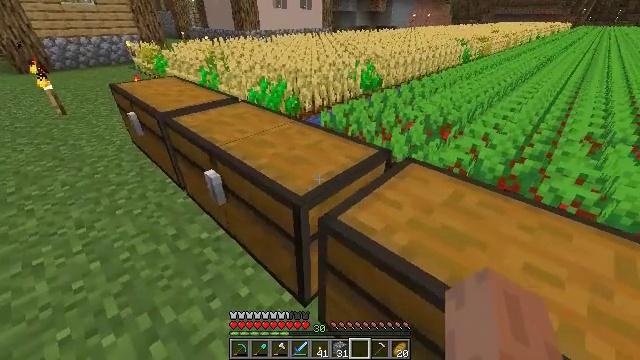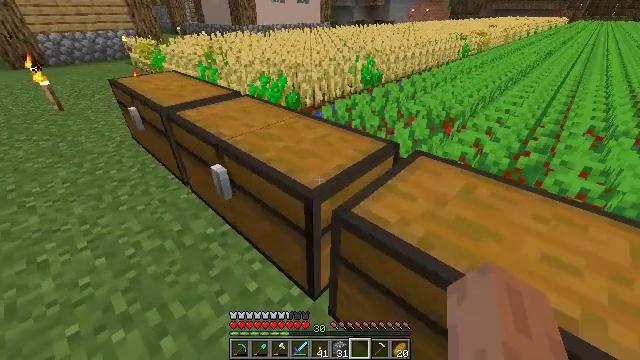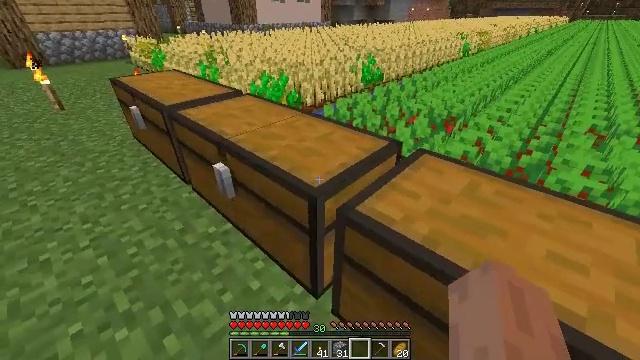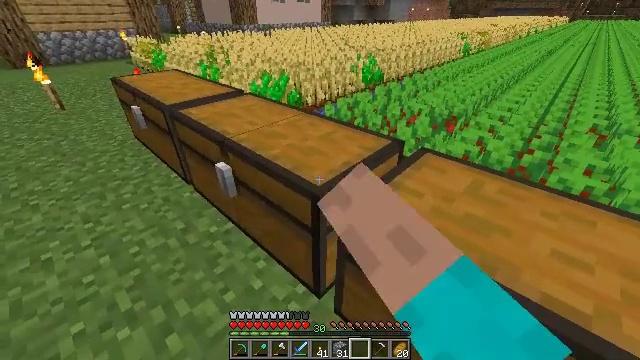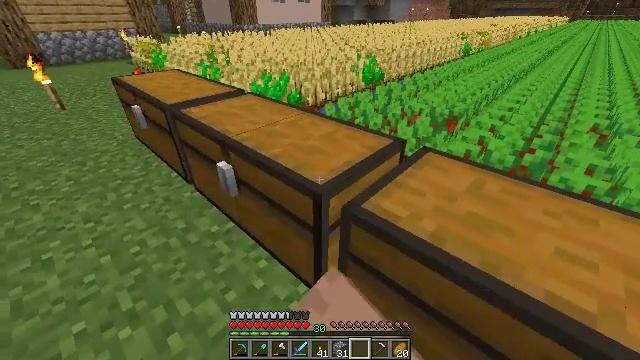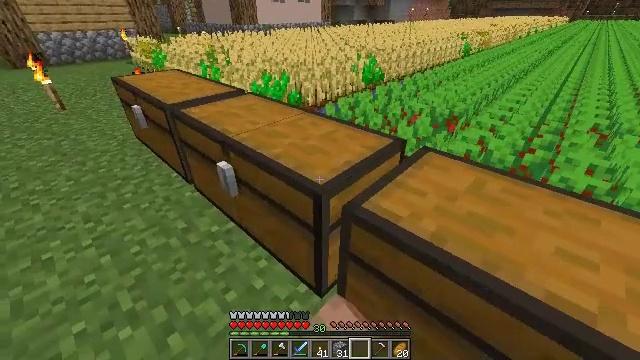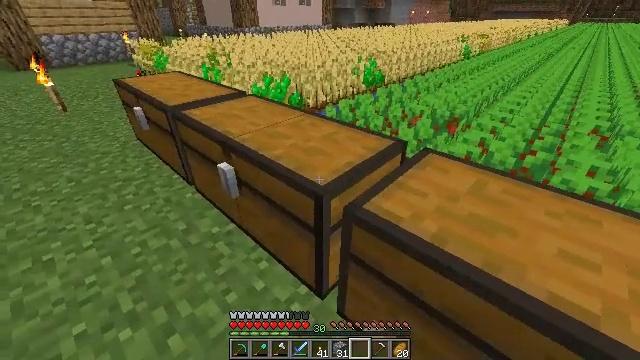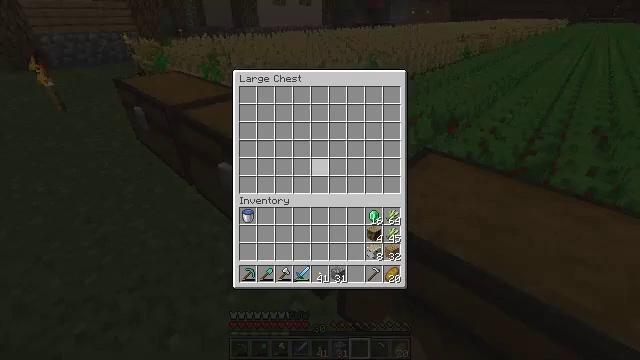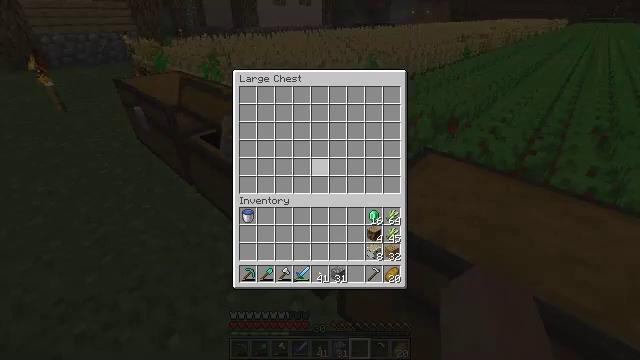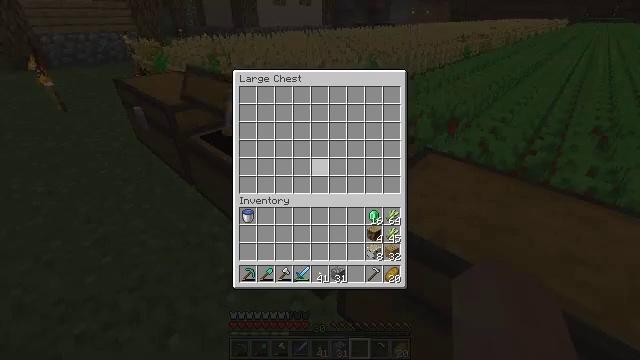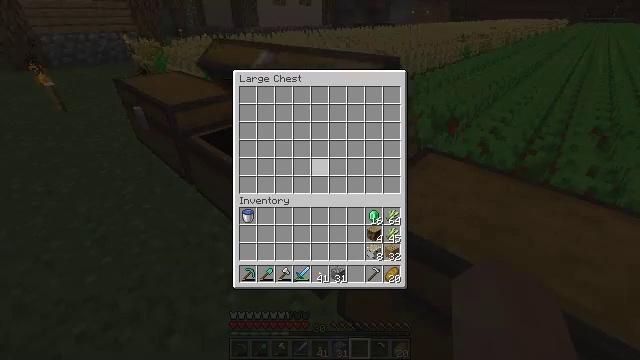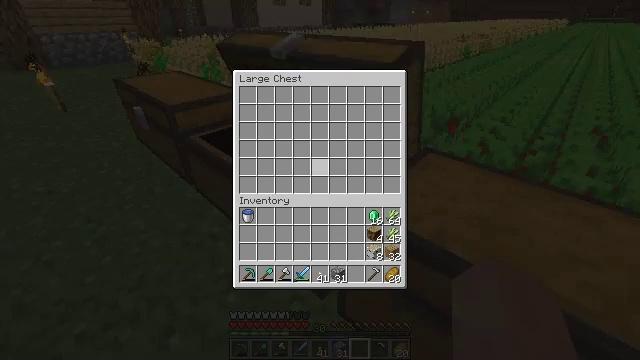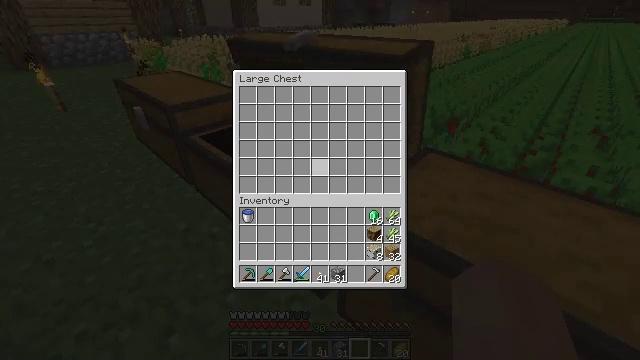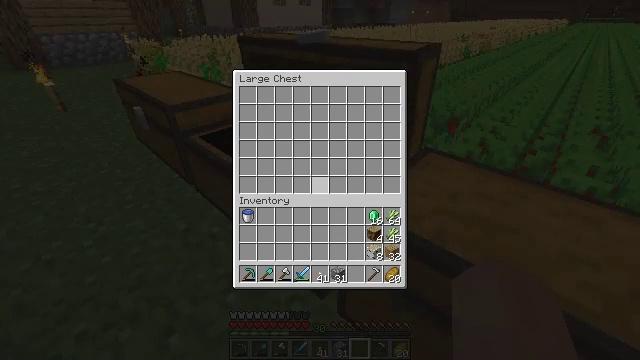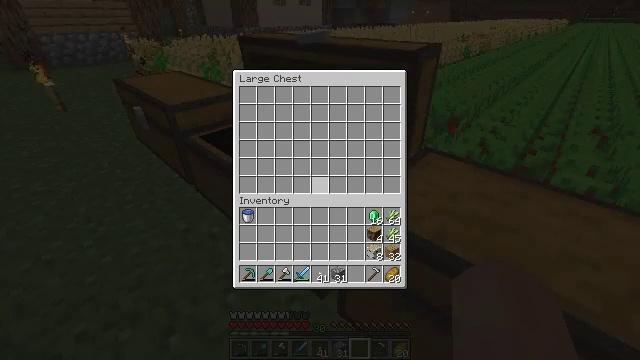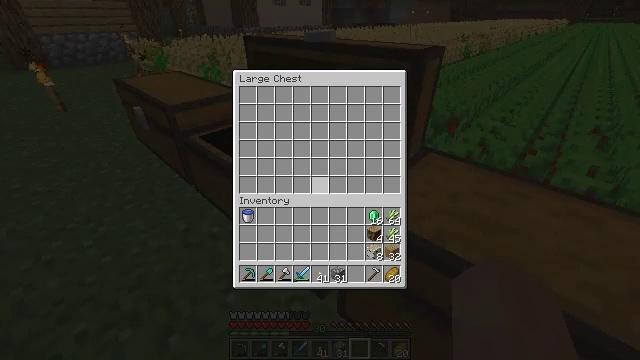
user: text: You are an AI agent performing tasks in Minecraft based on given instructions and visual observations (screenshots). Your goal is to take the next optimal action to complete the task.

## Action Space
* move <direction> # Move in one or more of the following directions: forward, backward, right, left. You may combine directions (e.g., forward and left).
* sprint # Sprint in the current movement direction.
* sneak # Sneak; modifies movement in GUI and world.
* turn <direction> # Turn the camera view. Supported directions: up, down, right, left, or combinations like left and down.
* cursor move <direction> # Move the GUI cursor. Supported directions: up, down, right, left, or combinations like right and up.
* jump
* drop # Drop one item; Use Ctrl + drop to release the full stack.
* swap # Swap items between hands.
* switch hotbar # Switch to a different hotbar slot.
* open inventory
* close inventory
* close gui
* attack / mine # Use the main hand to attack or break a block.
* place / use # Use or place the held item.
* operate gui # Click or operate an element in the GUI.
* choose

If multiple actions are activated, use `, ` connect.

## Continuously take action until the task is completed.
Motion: motion action
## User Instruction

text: Pull up beetroots from the soil.
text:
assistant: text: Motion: no_op
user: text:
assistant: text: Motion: use / place
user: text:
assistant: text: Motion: use / place
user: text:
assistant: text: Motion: use / place
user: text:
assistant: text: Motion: no_op
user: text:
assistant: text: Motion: no_op
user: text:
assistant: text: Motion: cursor move up, open gui
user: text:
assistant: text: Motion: no_op
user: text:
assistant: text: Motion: no_op
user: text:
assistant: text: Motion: no_op
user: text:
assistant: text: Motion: no_op
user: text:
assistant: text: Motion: no_op
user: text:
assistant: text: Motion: cursor move down
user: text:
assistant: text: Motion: no_op
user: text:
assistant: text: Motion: no_op
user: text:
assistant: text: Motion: no_op
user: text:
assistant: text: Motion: no_op
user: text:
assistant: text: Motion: no_op
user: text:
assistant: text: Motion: no_op
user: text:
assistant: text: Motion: no_op
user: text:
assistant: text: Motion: no_op
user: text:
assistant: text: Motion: no_op
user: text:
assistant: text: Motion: no_op
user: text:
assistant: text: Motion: no_op
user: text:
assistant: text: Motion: no_op
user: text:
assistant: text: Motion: no_op
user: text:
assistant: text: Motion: no_op
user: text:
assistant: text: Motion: no_op
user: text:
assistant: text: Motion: no_op
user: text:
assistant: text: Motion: no_op